Question: I'm making a simple plot with three separate lines, and for each line I call pyplot.plot a single time. For some reason, each line is being plotted twice, with the duplicate line for each plot not representing the data.

As you can see, the three lines are properly plotted, but the legend shows two of each line. Also, at the bottom of the plot, you can see the failed duplicates all following the same path.
Any help is much appreciated.
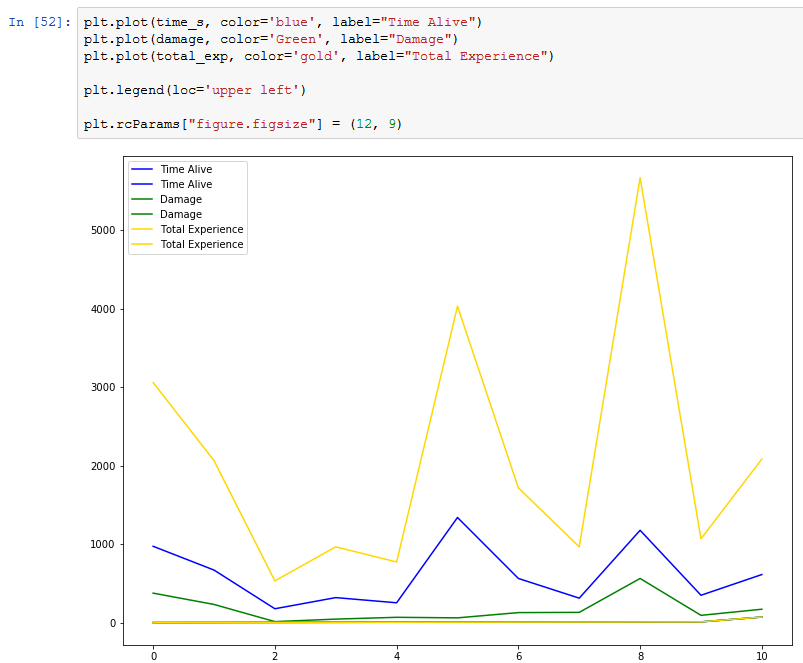
Answer: Check the dimensions of your variables if they are nx2 then you will get 2 lines per plot call. Refer to the <URL> Specifically where it talks about:
> Alternatively, if your data is already a 2d array, you can pass it
directly to x, y. A separate data set will be drawn for every column.
Also it is not very useful to post pictures of code here. You should add the actual code to the question as it is much more usefull.
Example:
'''
import matplotlib.pyplot as plt
import numpy as np
test1 = np.random.randn(10,2)
test2 = np.random.randn(10,2)
plt.plot(test1 ,color='blue',label='test1')
plt.plot(test2 ,color='green',label='test2')
plt.legend(loc='upper left')
'''
<URL>